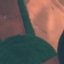
Label: AnnualCrop